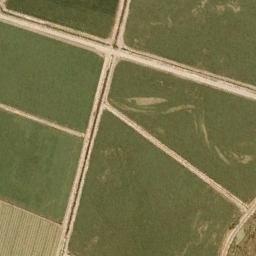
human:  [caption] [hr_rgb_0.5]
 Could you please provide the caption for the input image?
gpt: Several pieces of rectangular or nearly rectangular green rectangular farmland of various sizes .

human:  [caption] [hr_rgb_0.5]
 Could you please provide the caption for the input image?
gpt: Several green rectangular farmlands of different sizes are arranged in neat rows and some paths go through the farmlands .

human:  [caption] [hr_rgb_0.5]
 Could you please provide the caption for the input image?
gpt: There are some light green rectangular farmland .

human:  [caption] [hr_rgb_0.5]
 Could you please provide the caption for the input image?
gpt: Several dirt roads are in rectangular farmlands .

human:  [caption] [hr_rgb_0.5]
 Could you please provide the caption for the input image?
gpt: There are several paths between the green rectangular farmlands .